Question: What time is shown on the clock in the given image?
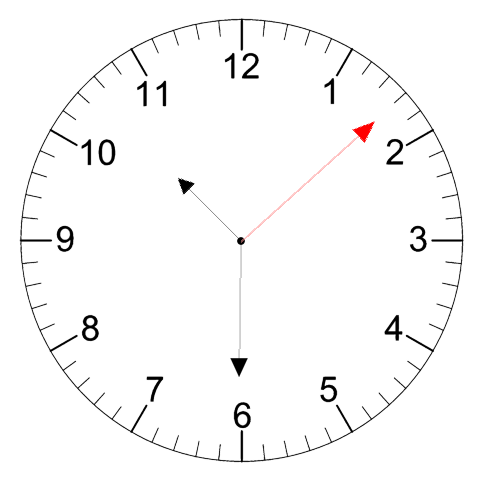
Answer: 10:30:08